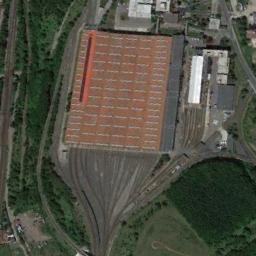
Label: railway_station